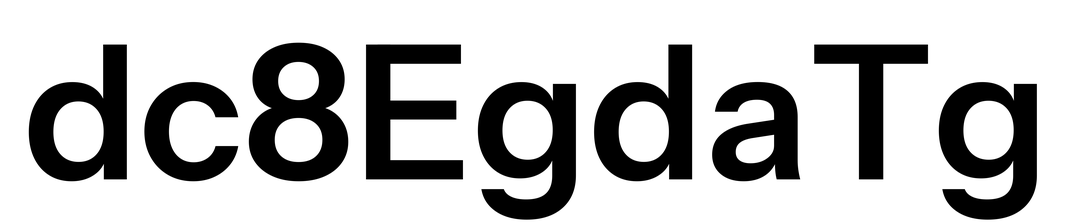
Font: InstrumentSans_SemiBold